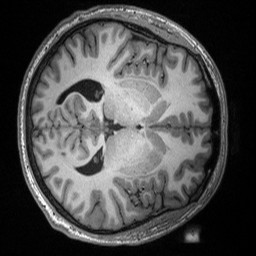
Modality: T1w
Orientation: axial
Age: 21
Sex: male